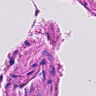
Metastatic tissue present: no